Interaction volume radius: 5 \u00c5
Interaction volume height: 20 \u00c5
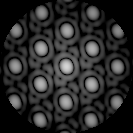
Disorder parameter: 0.0103